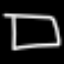
Label: square